Here is the wavelet time-frequency representation (scalogram) of a rolling-element bearing's vibration measurement. Classify the bearing condition as one of: normal, inner_race, outer_race, ball.
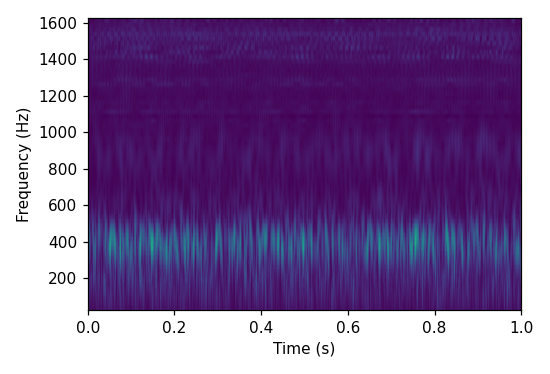
Answer: ball